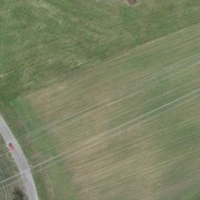
EUNIS habitat code: 52
Species observed at this site:
Tettigonia viridissima
Tetrix subulata
Phaneroptera falcata
Mantis religiosa
Gryllus campestris
Chorthippus biguttulus